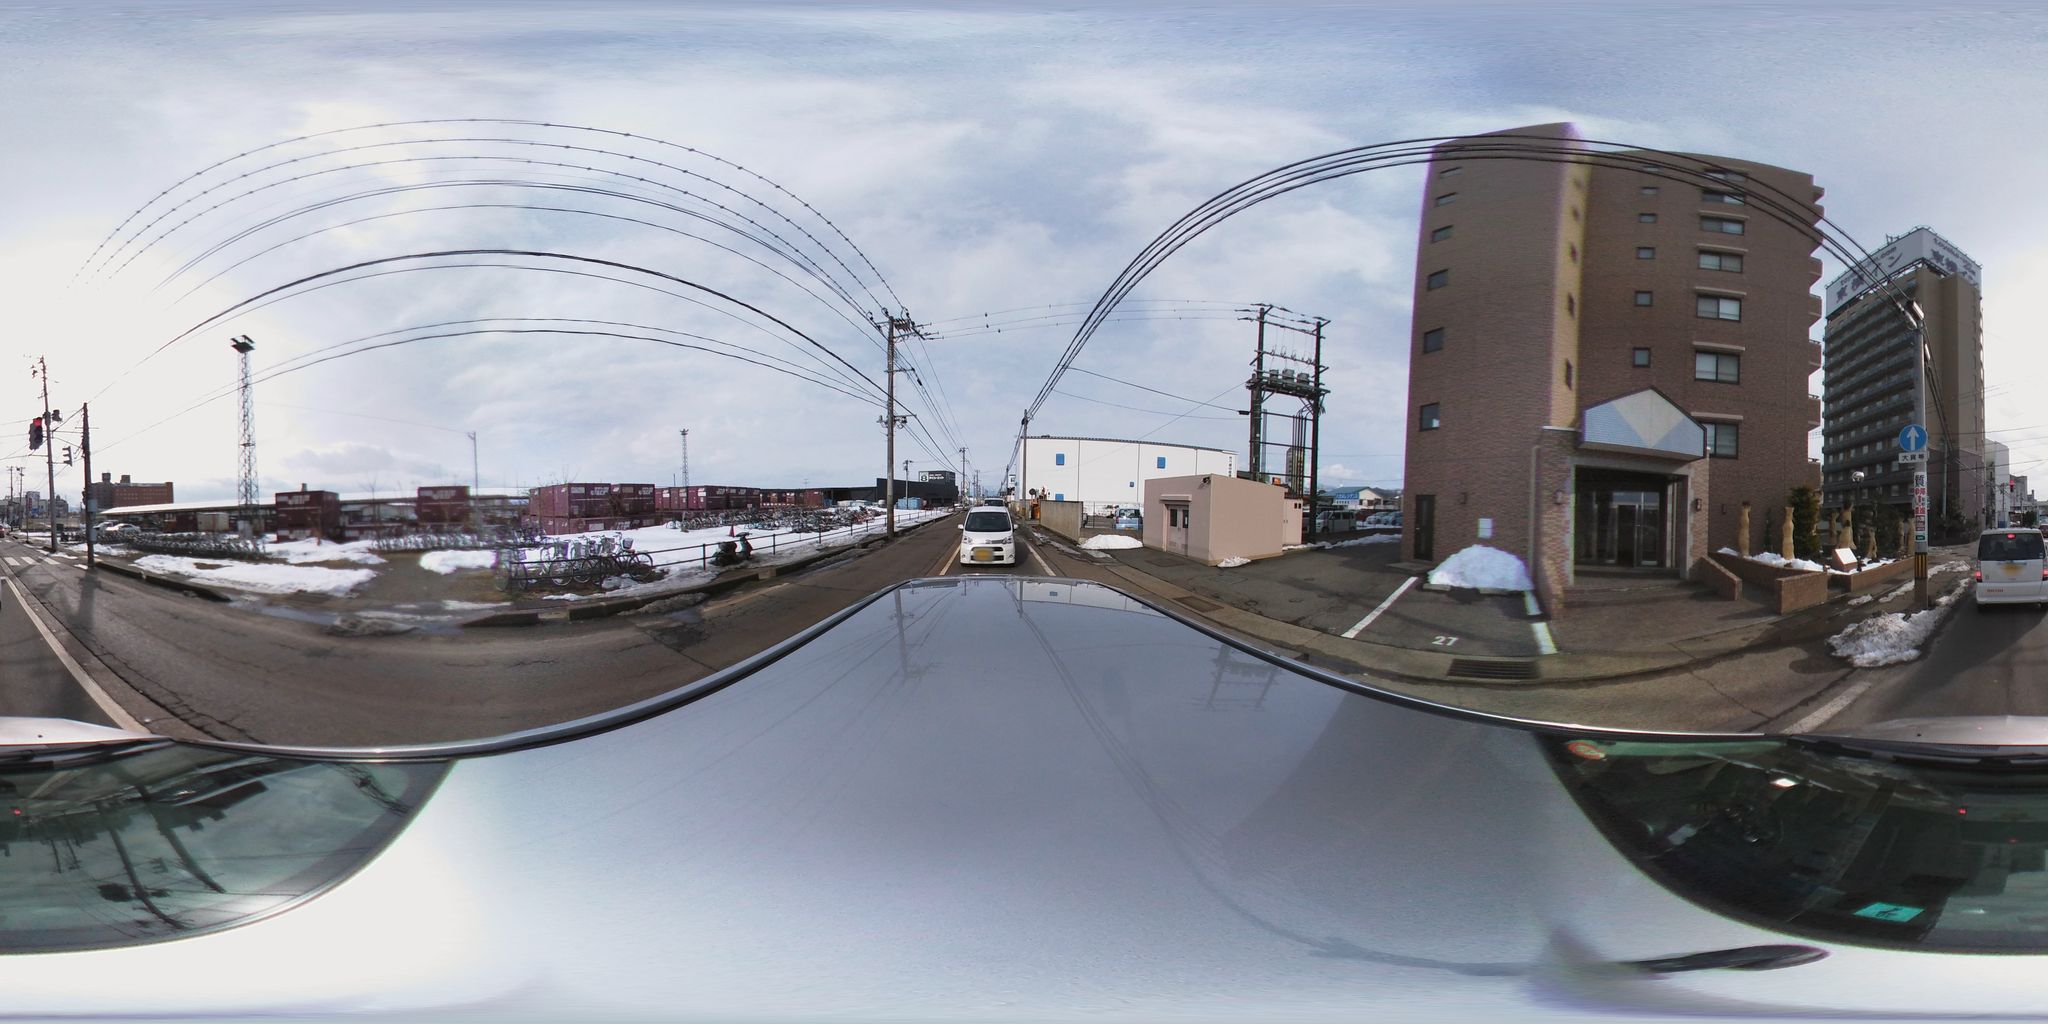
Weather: snowy
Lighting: day
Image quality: good
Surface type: driving surface
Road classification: footway
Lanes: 2.0
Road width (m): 1.5
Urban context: urban centre
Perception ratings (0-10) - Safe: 1.1, Lively: 2.78, Beautiful: 2.11, Boring: 8.22, Depressing: 3.27, Wealthy: 1.65